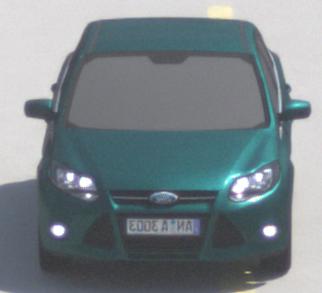
Make: Ford
Model: Focus 1.6 Ti-VCT
Detailed model: Focus (III)
Model produced from: 2011/09
Model produced until: 2014/09
Doors: 5
Color: blue
Road condition: dry road
Daytime: midday
Contrast: high contrast